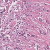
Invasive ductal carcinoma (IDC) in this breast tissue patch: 1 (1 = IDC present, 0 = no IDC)